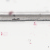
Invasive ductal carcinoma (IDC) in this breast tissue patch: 0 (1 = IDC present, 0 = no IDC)